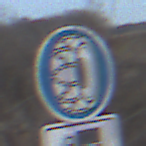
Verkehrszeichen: SchneekettenVorgeschrieben
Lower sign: SonstigeOderMehrspurigeFahrzeuge3
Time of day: MorningAfternoon
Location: Outdoor (Suburban)
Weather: Overcast
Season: NotSpecified
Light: Natural